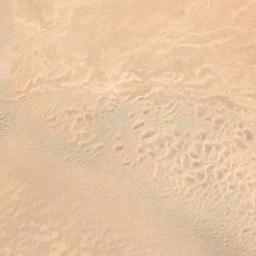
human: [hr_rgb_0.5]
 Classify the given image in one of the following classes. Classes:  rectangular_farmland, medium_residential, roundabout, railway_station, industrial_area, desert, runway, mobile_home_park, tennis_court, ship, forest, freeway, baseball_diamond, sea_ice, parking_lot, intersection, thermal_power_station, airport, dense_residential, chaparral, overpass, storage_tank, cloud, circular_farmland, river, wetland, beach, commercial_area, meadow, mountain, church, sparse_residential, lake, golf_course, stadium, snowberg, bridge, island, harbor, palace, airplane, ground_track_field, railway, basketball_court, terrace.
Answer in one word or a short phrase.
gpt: desert